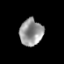
Tissue: prostate
Cell type: Epithelial cells
Senescence score: 0.3176
Nuclear area (px): 608
Mean DAPI intensity: 150.526